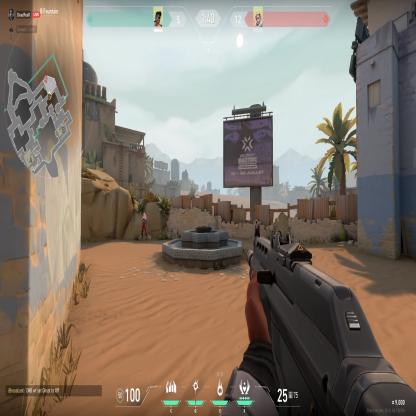
Label: enemy